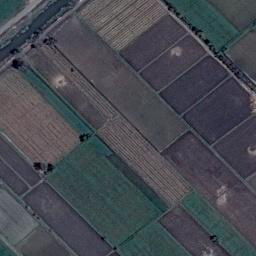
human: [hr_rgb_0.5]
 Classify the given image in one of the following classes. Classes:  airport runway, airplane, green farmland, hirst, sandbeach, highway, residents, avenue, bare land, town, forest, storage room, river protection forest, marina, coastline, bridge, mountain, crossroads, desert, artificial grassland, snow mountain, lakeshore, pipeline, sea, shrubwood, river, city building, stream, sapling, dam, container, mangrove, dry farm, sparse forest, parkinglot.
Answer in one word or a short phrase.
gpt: green farmland